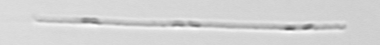
Label: Leptocylindrus